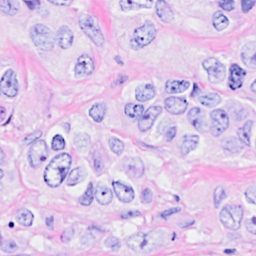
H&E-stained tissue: Breast